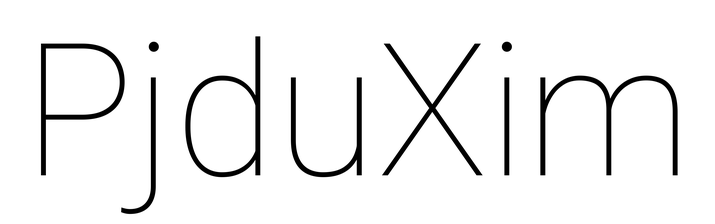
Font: Roboto_Thin